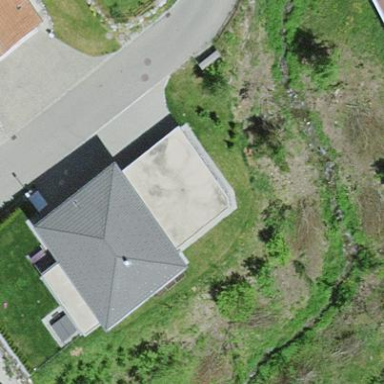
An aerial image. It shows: Garage.